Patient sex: M
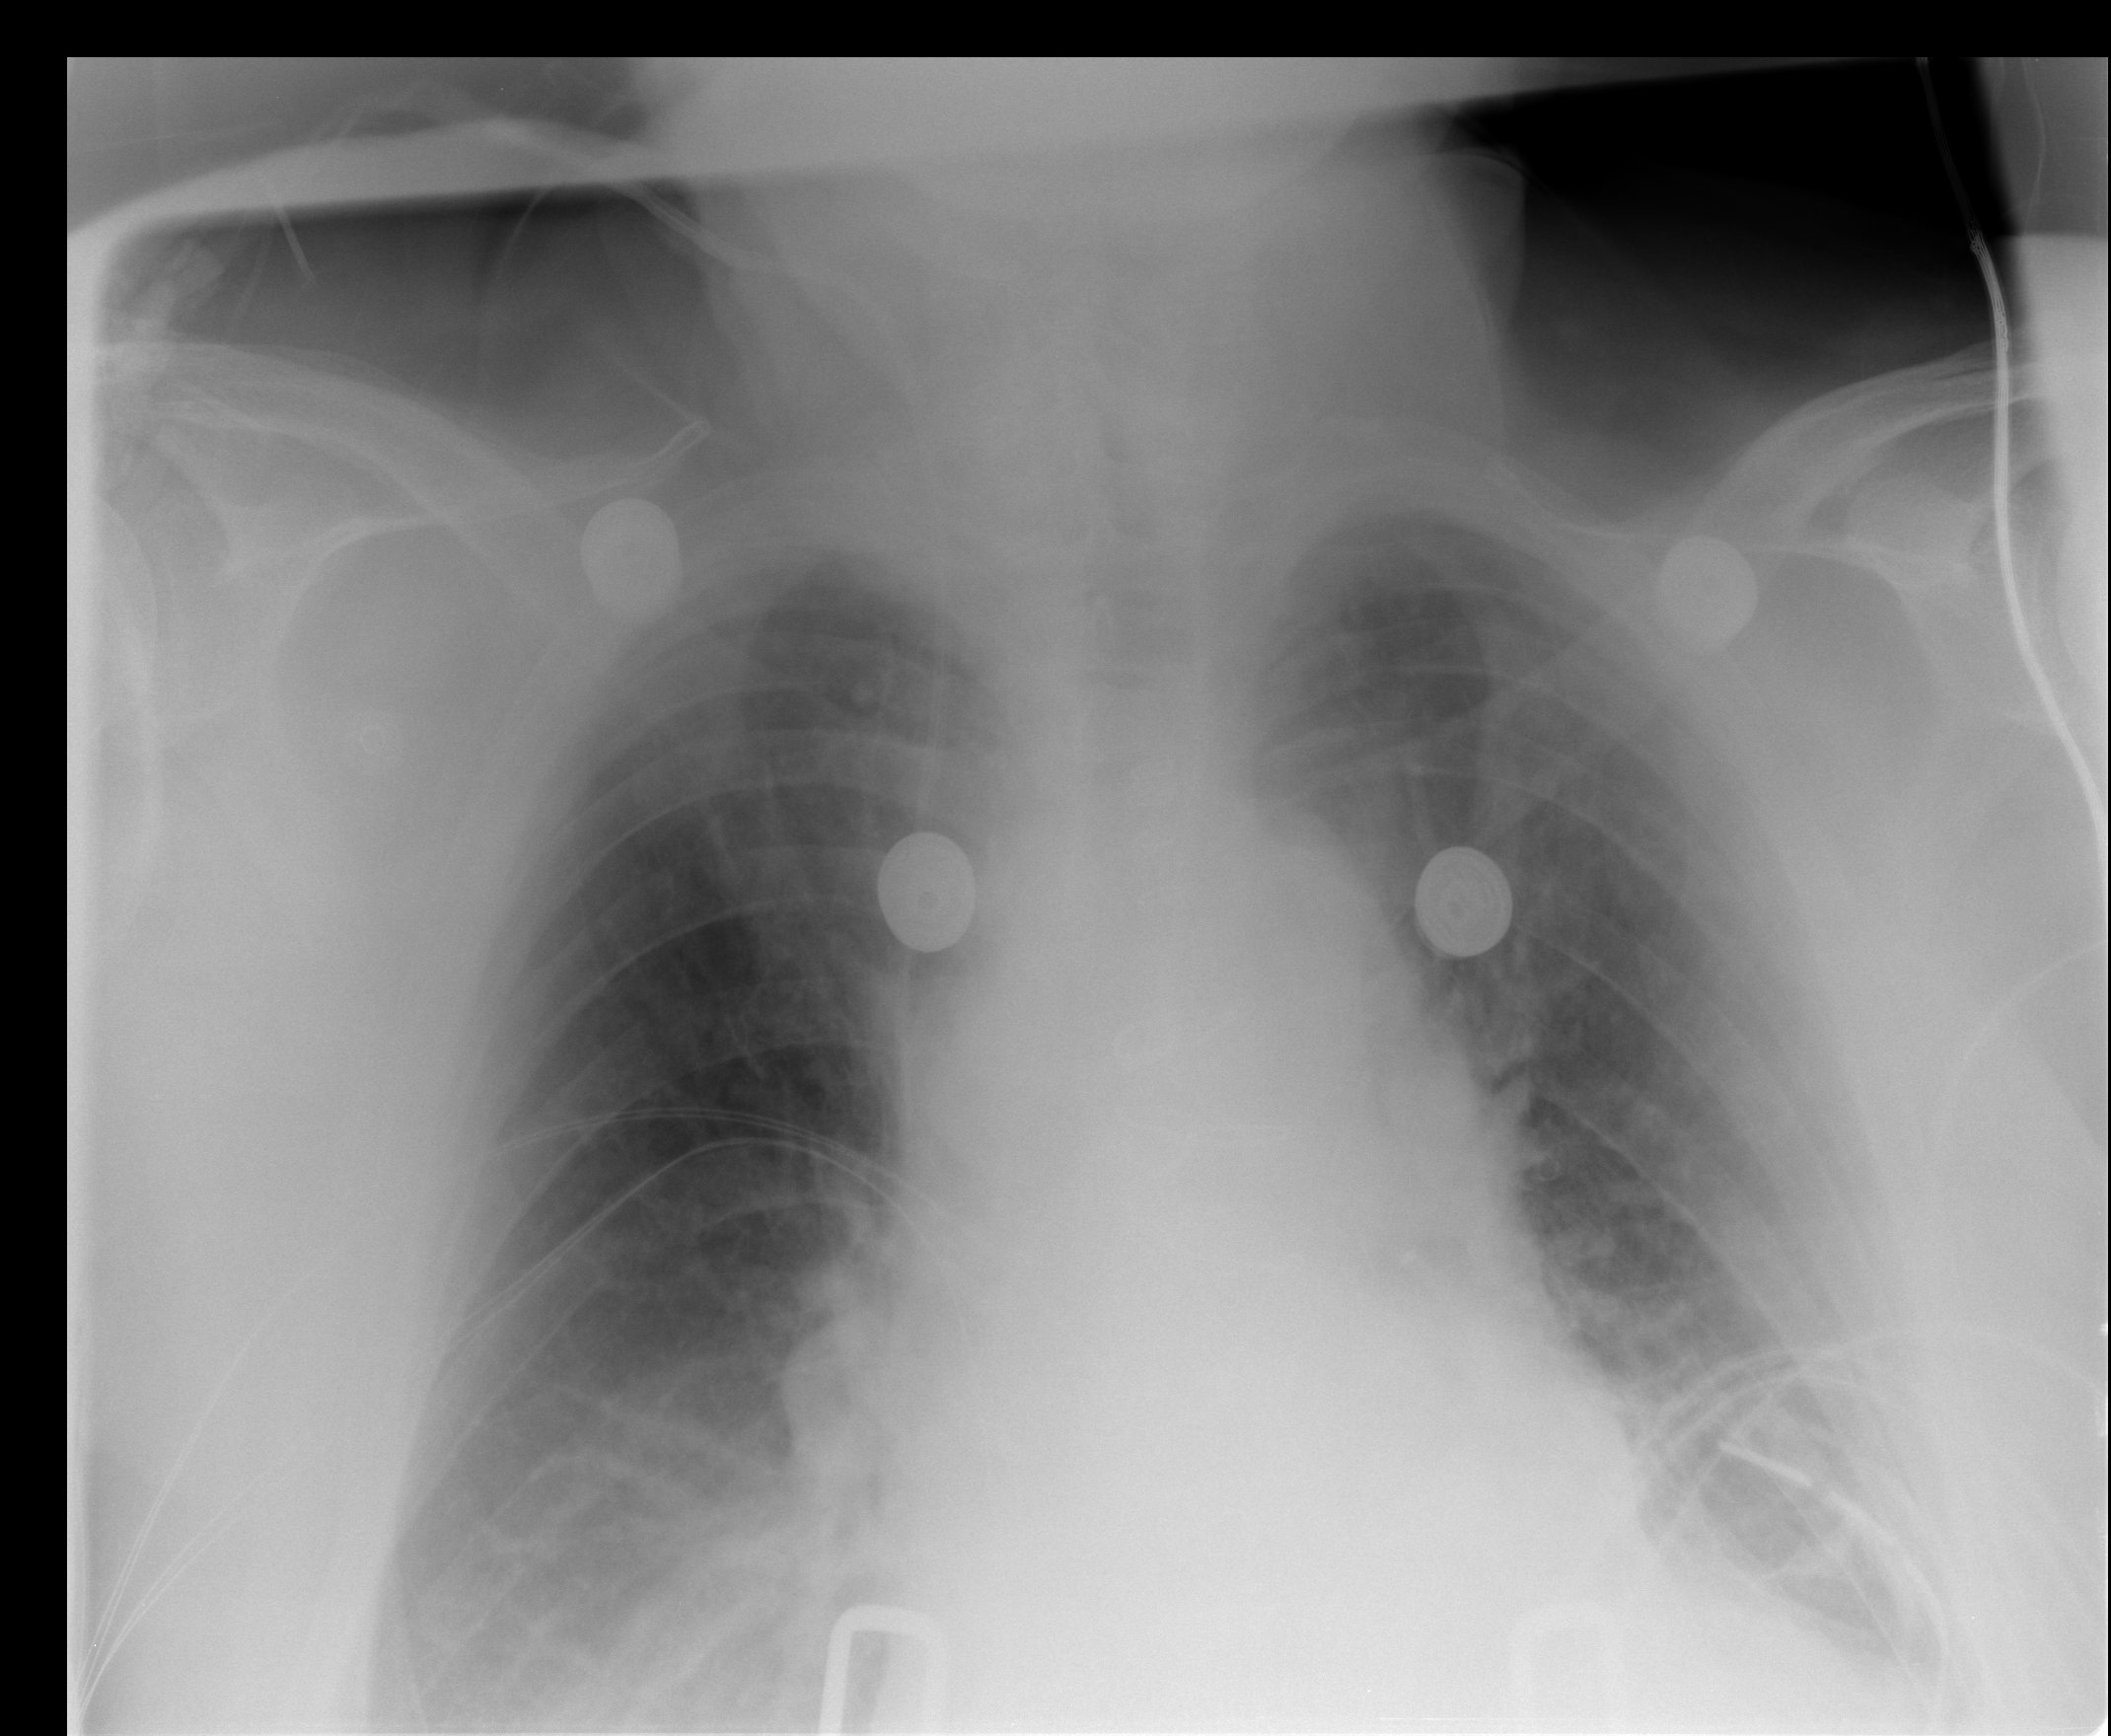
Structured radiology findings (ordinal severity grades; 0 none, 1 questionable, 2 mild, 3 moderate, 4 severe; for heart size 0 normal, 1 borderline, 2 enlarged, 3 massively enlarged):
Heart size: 1
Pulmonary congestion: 2
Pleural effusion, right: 1
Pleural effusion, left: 1
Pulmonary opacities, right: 2
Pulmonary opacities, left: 2
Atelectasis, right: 2
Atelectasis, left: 2